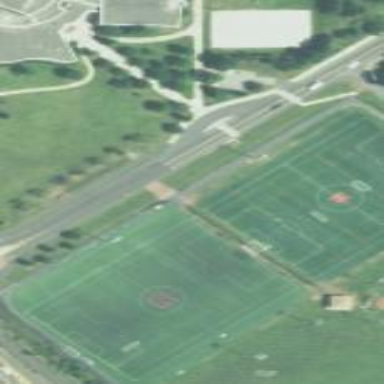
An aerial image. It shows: Soccer pitch for leisureland activities.